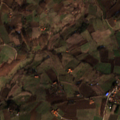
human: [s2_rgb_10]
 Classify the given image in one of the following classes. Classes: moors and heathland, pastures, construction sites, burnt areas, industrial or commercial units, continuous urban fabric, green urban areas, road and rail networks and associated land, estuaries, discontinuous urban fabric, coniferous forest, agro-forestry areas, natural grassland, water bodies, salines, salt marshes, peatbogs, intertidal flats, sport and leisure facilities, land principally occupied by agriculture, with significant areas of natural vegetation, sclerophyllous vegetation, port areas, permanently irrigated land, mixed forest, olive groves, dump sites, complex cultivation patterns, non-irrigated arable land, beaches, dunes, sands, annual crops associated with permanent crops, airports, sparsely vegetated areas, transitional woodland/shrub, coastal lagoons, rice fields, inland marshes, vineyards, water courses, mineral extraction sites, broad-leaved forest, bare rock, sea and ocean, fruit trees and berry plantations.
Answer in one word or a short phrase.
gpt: complex cultivation patterns, land principally occupied by agriculture, with significant areas of natural vegetation